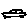
Label: car